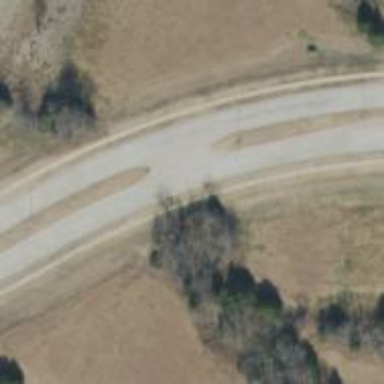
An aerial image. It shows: Secondary link road.